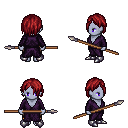
a pixel art fantasy rpg character, female body template, dark elf, purple skin, purple robe, gold greaves, brunette bangs hairstyle, metal boots, spear, four views (front, back, left, right), 2x2 character sprite sheet, small pixel art, hard edges, no anti-aliasing